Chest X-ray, PA view. Patient: 64 years old, sex M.
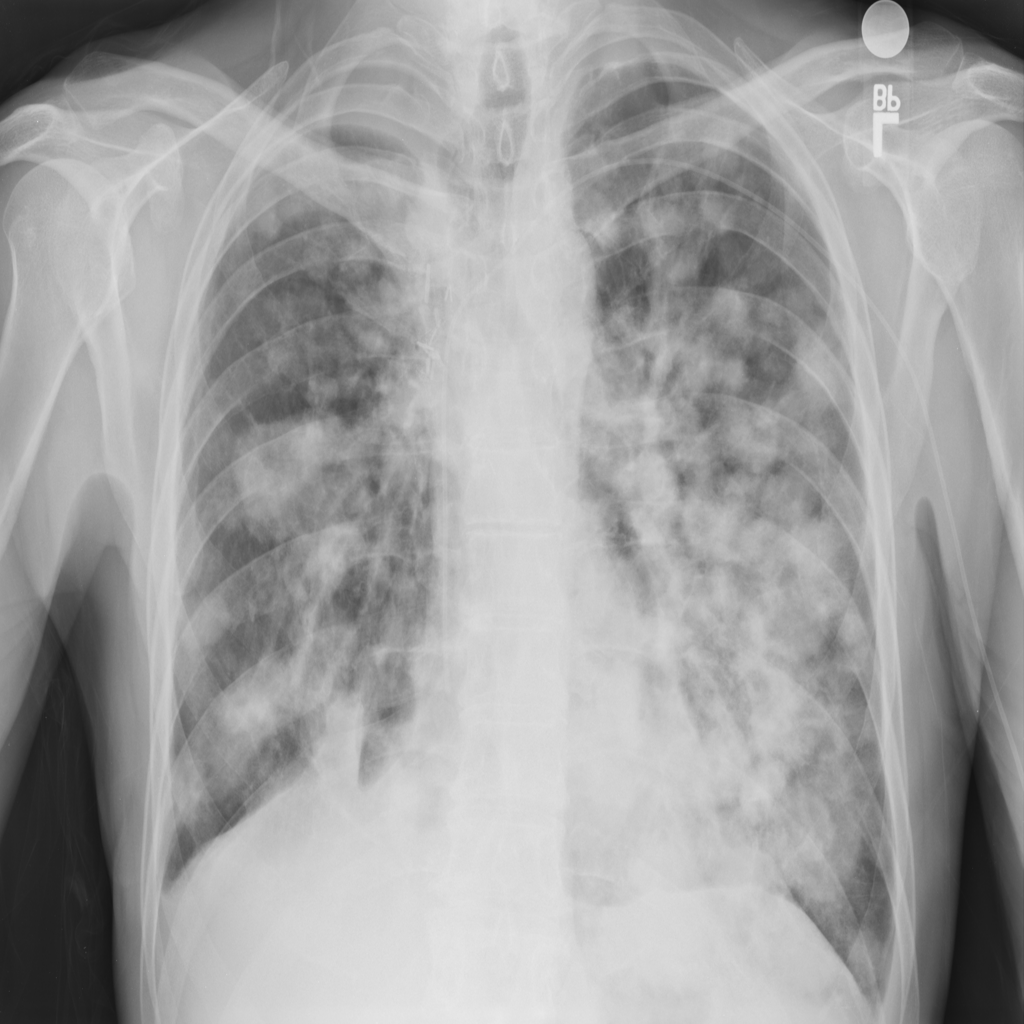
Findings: Mass, Pleural_Thickening